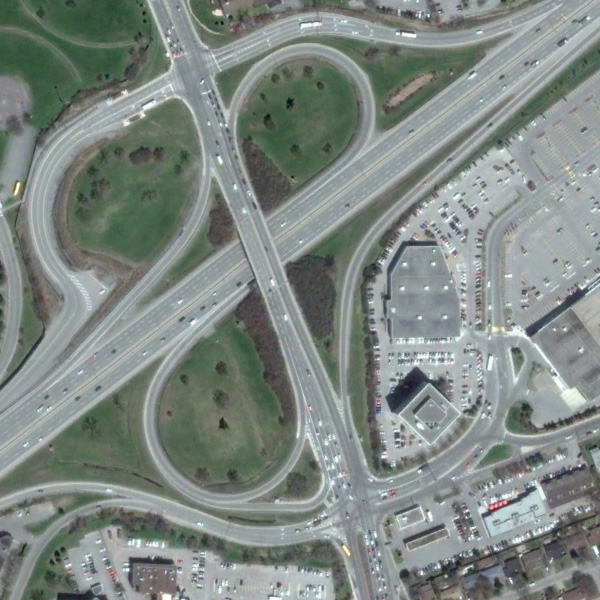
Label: Viaduct